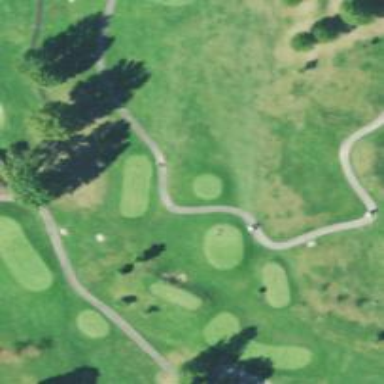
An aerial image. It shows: Path used for both walking and golf.